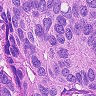
Metastatic tissue present: yes